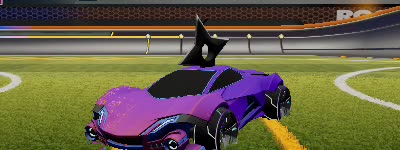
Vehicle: werewolf